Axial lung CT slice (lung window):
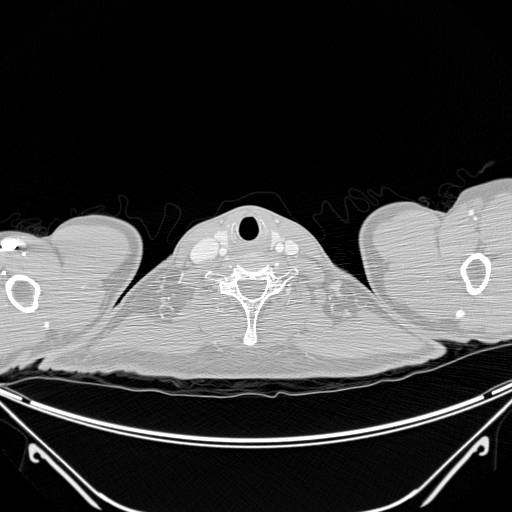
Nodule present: no